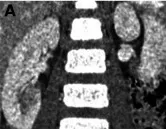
Upper abdominal computed tomography showed a slightly dense nodular occupancy in the lower pole of the right kidney. (A) Coronal plane.
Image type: radiology (ct)